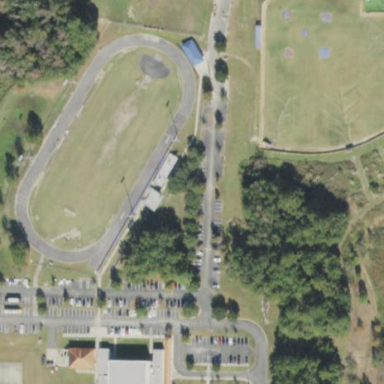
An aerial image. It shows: School.